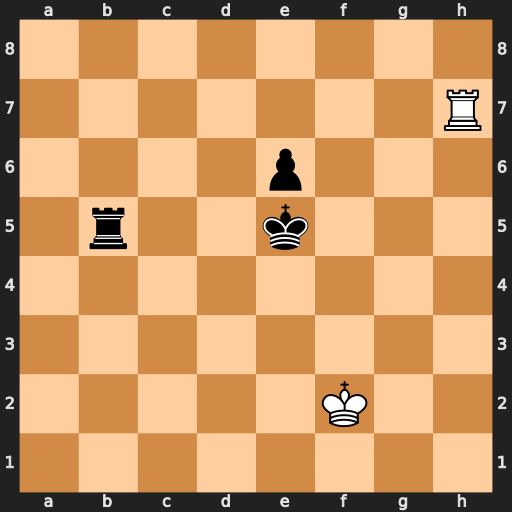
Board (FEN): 8/7R/4p3/1r2k3/8/8/5K2/8
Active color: w
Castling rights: -
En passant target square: -
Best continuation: Rh5+ Kd4 Rxb5